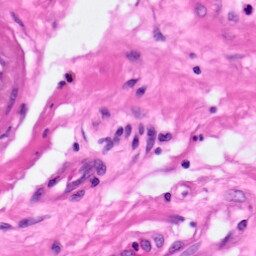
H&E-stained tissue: Pancreatic